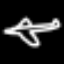
Label: airplane